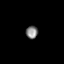
Tissue: prostate
Cell type: T cells
Senescence score: 0.295
Nuclear area (px): 148
Mean DAPI intensity: 131.905